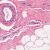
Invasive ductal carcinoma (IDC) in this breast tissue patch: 0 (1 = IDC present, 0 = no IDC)